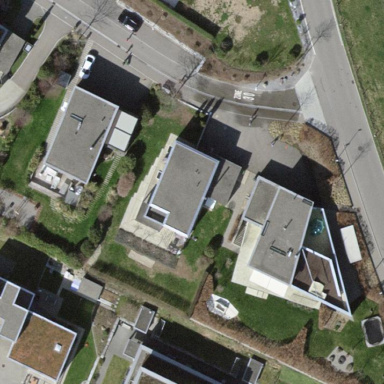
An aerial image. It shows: Detached building.